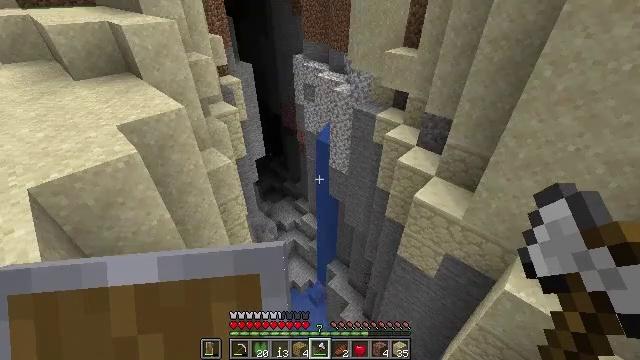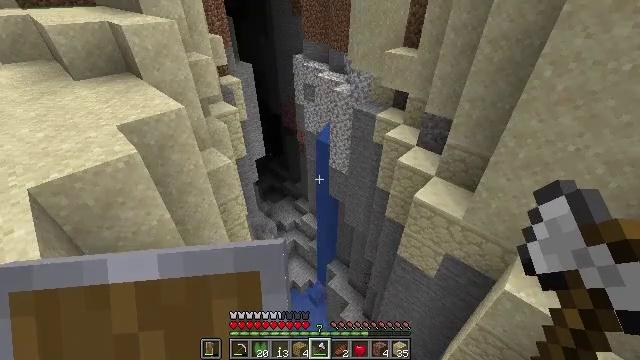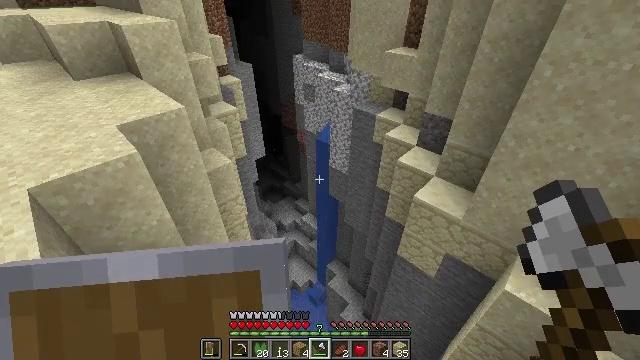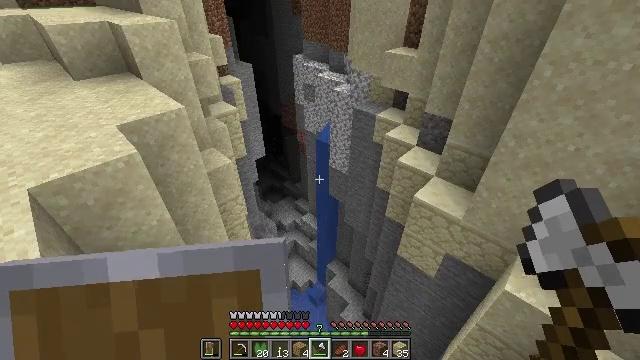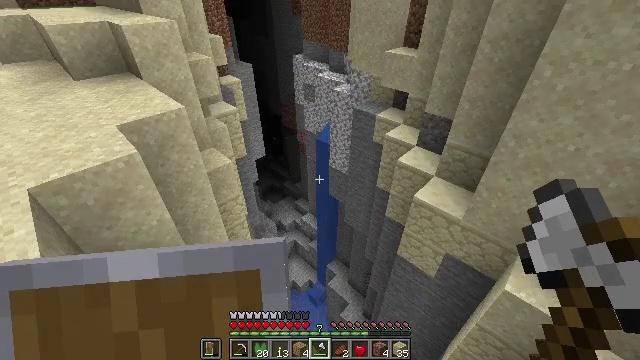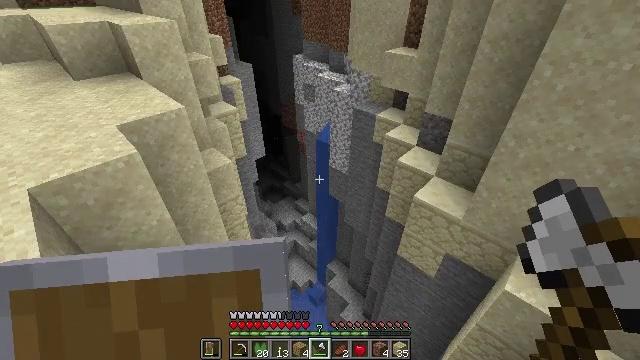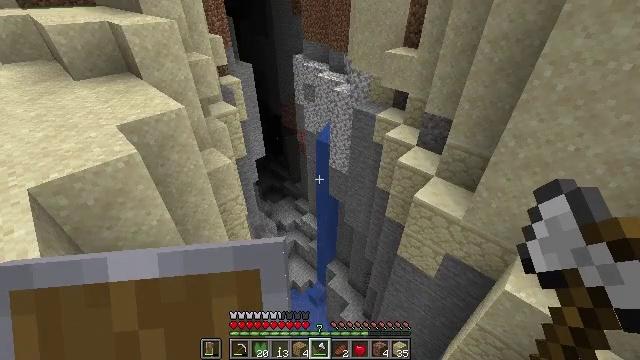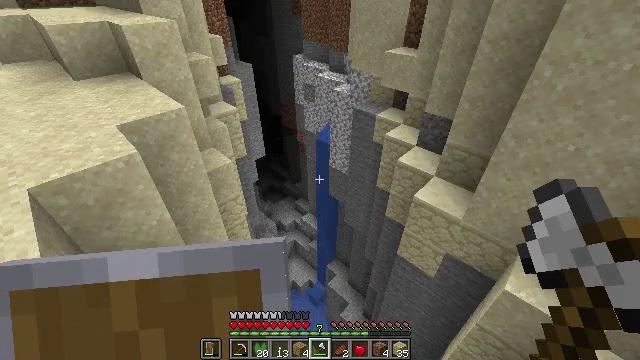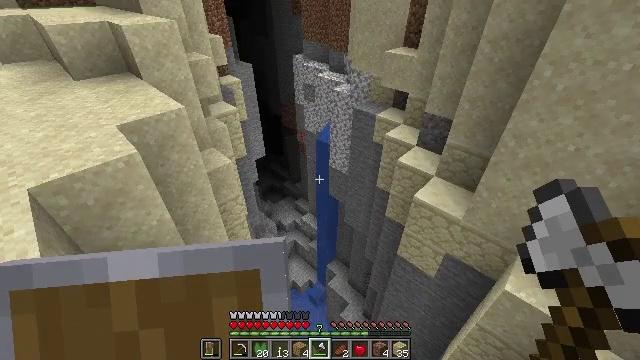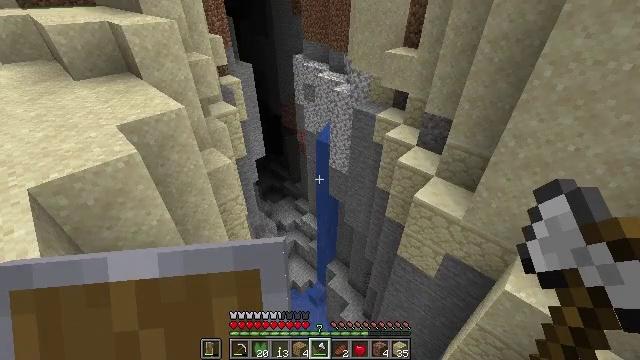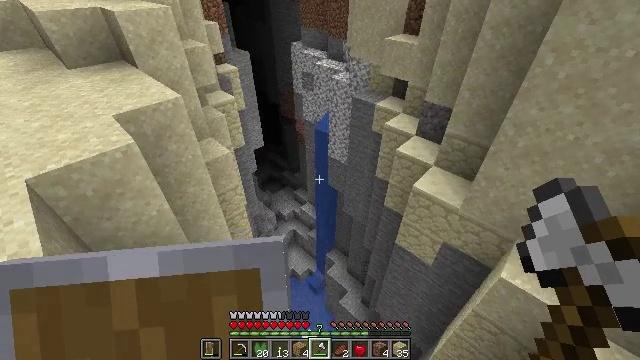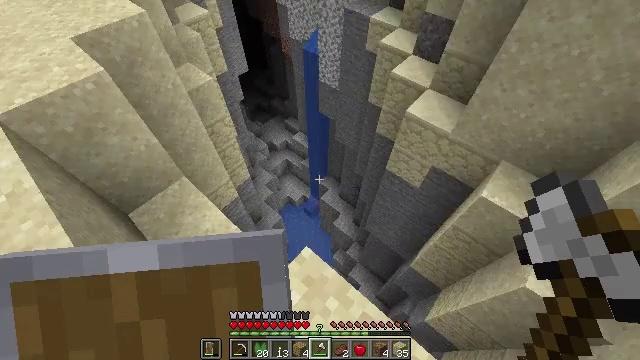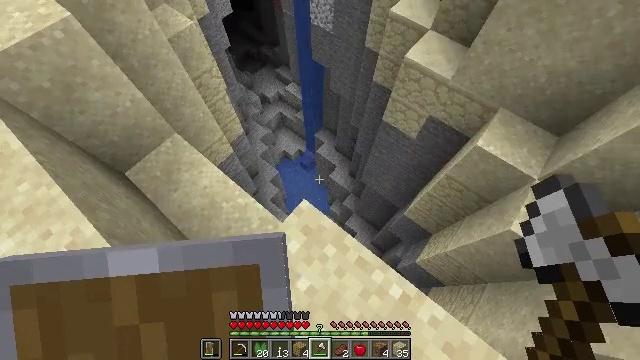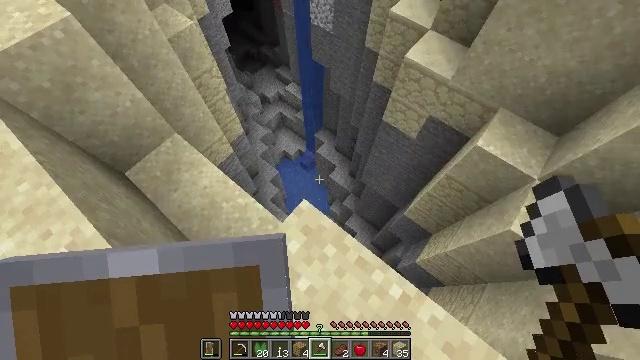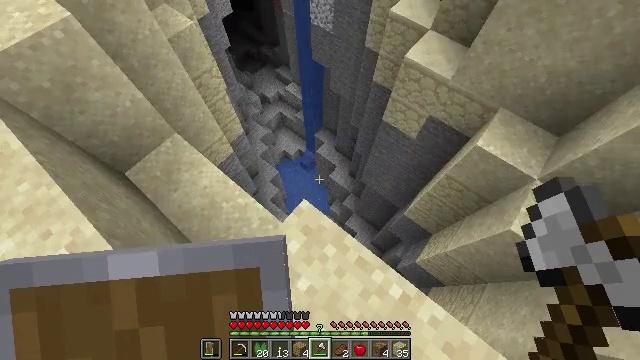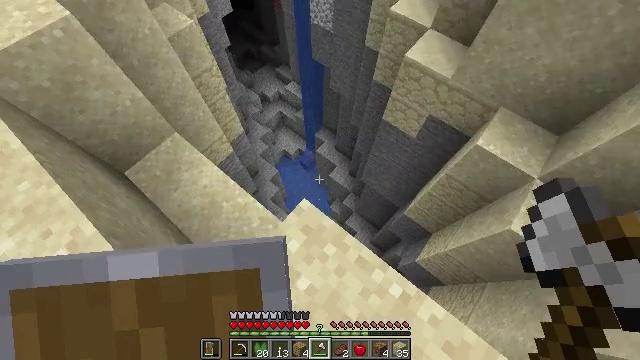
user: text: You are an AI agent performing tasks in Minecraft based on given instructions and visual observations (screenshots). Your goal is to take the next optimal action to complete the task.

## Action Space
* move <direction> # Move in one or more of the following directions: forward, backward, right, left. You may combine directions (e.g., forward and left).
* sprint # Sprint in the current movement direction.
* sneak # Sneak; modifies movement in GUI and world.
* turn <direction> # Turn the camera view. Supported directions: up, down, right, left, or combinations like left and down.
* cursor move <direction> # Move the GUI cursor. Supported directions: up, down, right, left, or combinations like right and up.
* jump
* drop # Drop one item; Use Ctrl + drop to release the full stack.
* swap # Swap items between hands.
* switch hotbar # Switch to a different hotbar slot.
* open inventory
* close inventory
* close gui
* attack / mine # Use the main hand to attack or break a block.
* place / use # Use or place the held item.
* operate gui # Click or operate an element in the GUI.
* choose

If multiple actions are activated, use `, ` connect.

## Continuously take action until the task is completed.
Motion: motion action
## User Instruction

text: Dig up some sand.
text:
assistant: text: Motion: no_op
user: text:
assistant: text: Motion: no_op
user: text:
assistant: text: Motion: no_op
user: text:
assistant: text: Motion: no_op
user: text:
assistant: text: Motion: no_op
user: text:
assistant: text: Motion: no_op
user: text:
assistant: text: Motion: no_op
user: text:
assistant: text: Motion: no_op
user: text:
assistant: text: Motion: no_op
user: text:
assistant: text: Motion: turn down
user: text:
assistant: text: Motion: turn right and down
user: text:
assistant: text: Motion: turn right and down
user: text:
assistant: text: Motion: no_op
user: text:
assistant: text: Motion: no_op
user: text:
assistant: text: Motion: no_op
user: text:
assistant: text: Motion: turn down
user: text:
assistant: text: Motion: turn down
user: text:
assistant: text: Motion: no_op
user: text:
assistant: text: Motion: no_op
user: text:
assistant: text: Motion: no_op
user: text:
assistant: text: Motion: no_op
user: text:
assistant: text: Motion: move forward
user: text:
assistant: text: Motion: move forward
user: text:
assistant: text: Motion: move forward
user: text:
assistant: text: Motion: no_op
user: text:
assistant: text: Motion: no_op
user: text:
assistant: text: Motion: no_op
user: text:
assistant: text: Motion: no_op
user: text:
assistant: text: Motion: no_op
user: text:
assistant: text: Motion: no_op